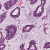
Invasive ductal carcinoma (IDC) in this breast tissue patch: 1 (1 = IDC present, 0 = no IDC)